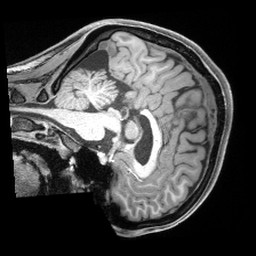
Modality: T1w
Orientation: sagittal
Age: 20
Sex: female
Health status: healthy
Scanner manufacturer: siemens
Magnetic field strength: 3 T
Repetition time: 2.4 s
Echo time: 0.00194 s